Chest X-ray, PA view. Patient: 36 years old, sex M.
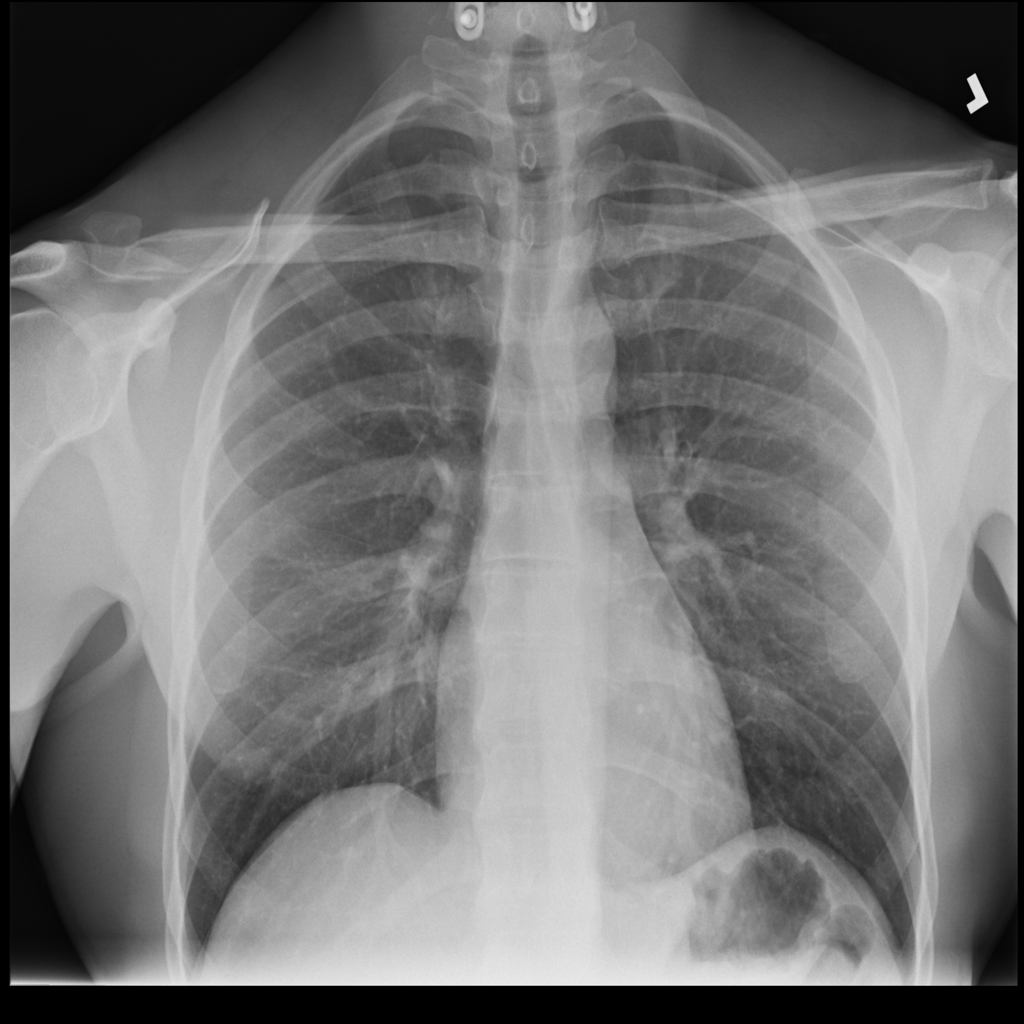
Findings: Infiltration